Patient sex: M
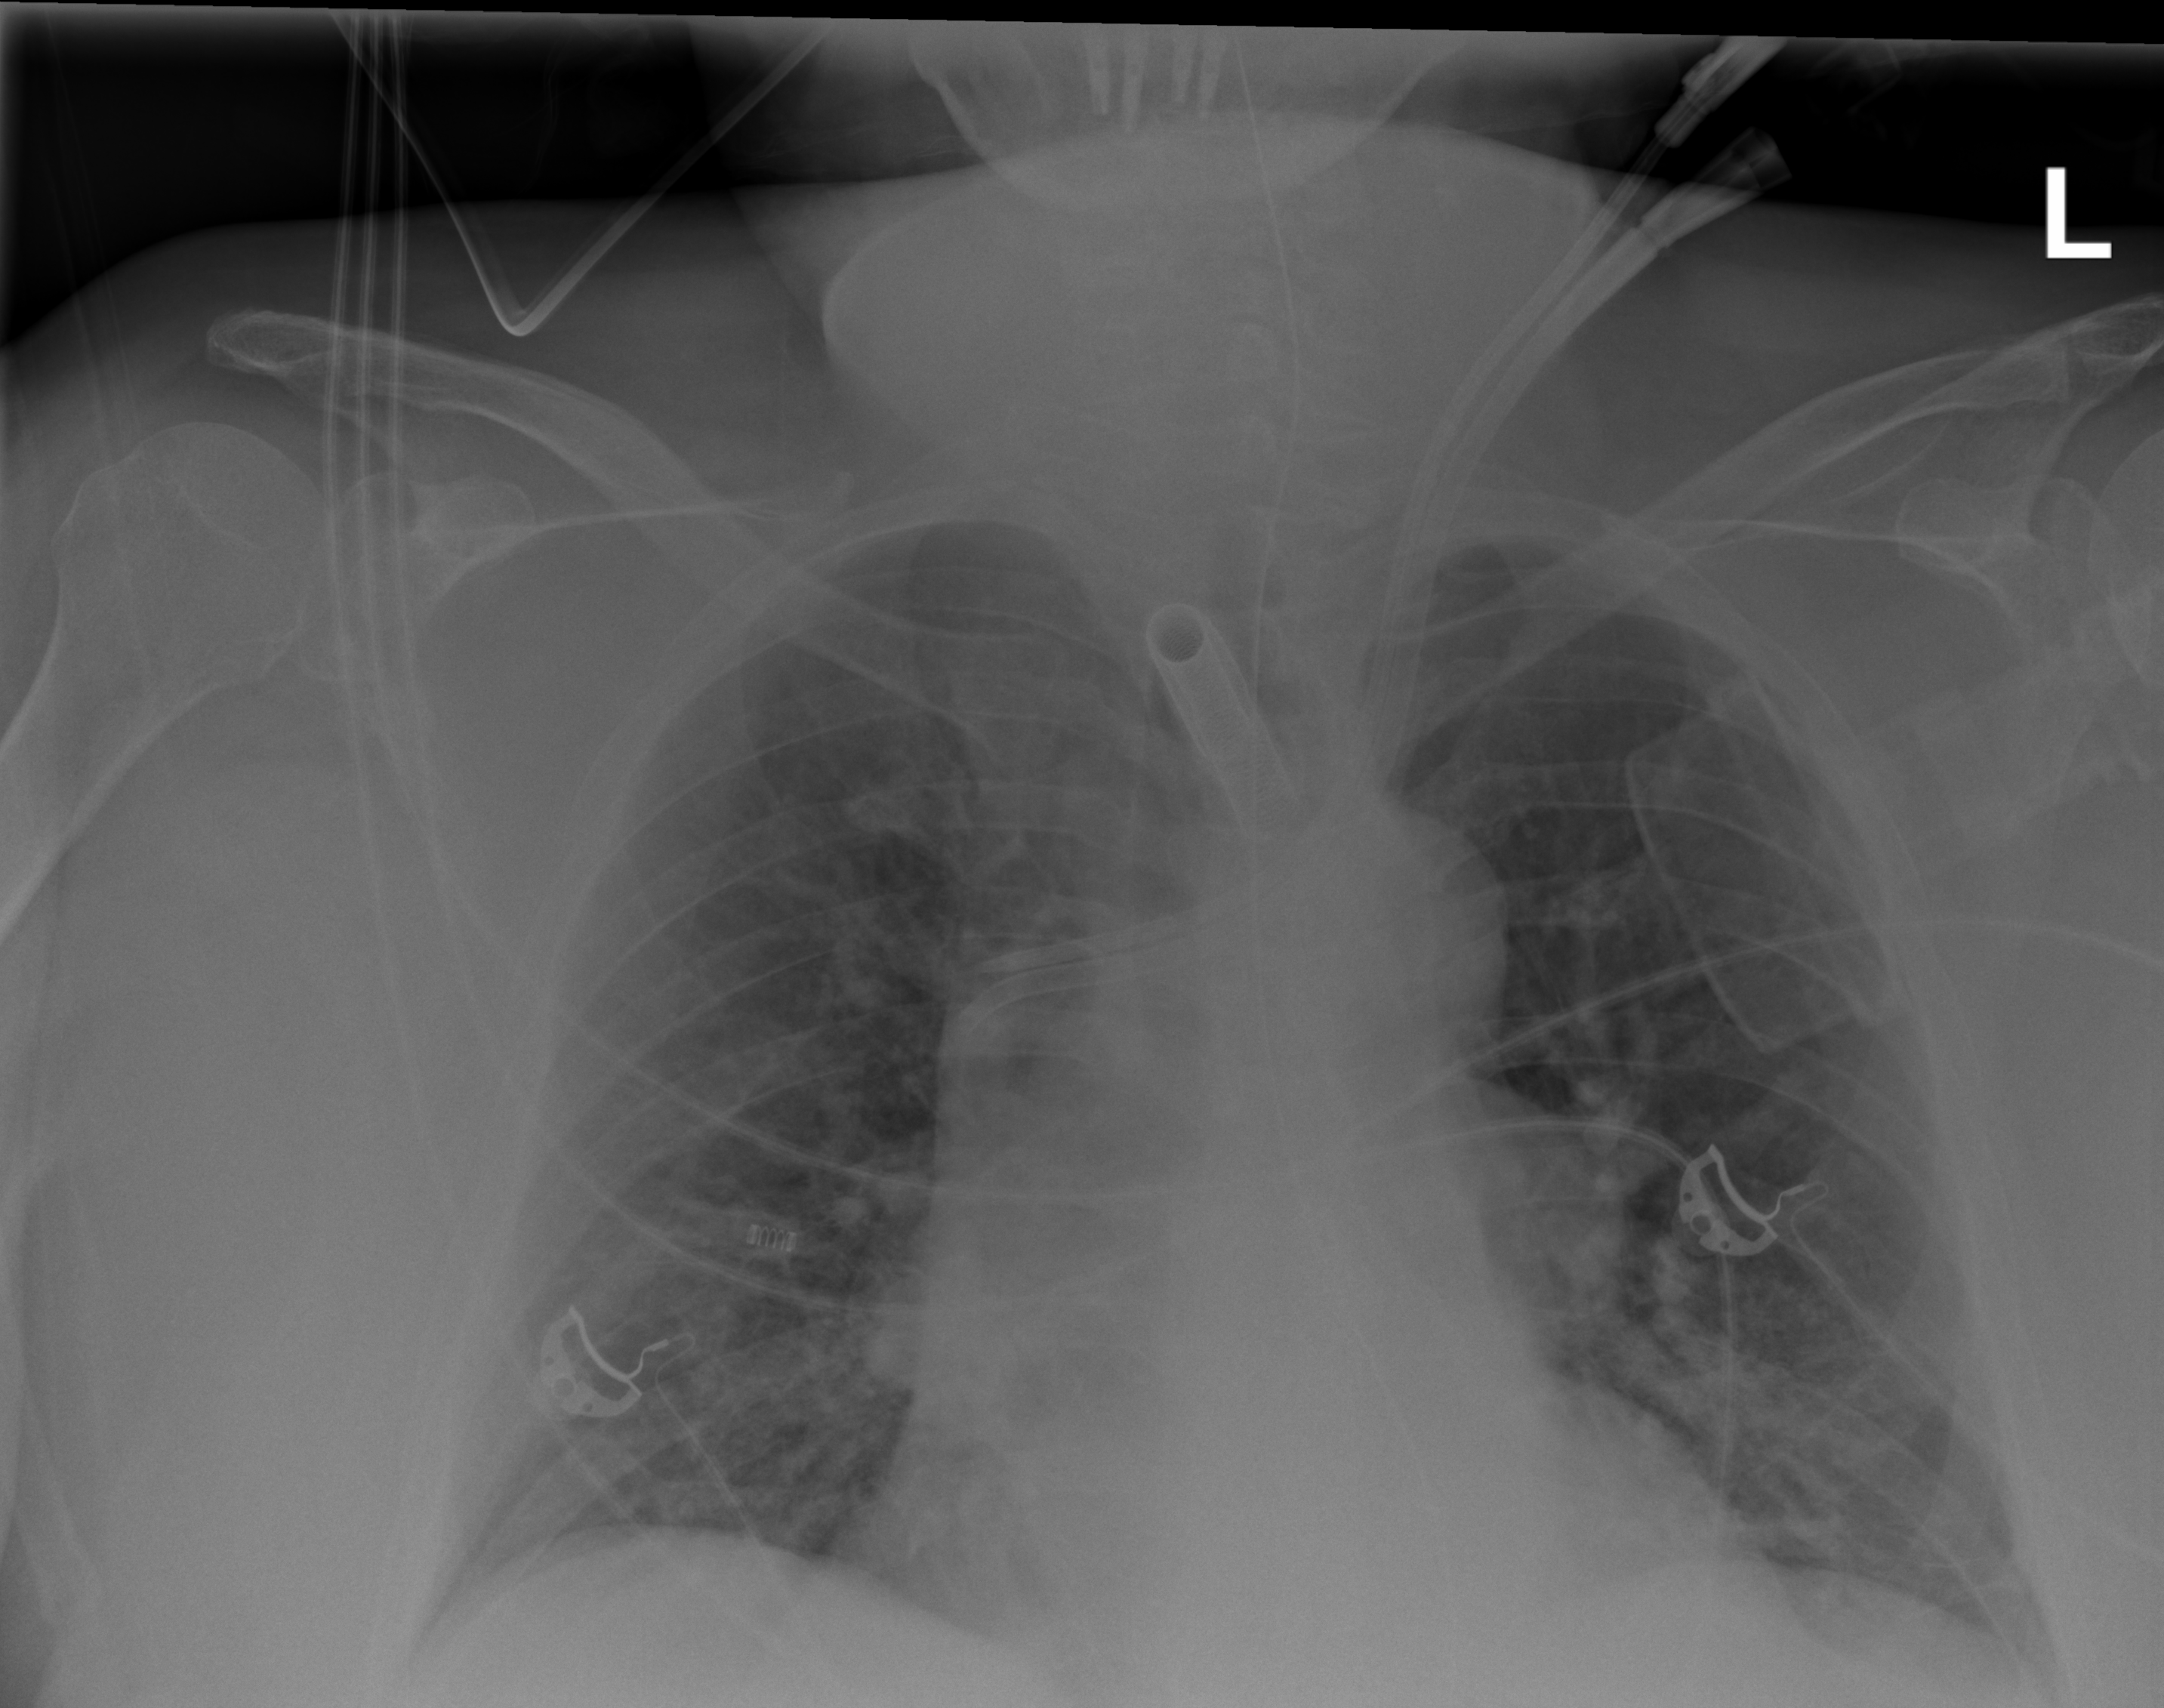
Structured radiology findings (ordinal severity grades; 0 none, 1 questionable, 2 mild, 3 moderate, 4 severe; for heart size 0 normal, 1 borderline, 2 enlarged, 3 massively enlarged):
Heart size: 2
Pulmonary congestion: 0
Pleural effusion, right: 0
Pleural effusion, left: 0
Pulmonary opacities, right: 2
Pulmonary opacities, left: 2
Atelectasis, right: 2
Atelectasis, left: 2